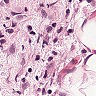
Metastatic tissue present: yes